Question: It always shows me this error in the massages:
> java.lang.ClassNotFoundException: android.view.View$OnUnhandledKeyEventListener
My project is literally <URL> and I just open Android Studio and click on the empty activity and then wait for the build to finish, but it doesn't render the app.
I reinstalled Android Studio and JDK 10. But it doesn't work. The project shows fine in virtual device and I can even edit Hello, World! to any string, but in the XML view, it just shows a white screen:
.
Here is the stack trace:
'''
java.lang.ClassNotFoundException: android.view.View$OnUnhandledKeyEventListener
at org.jetbrains.android.uipreview.ModuleClassLoader.load(ModuleClassLoader.java:180)
at com.android.tools.idea.rendering.RenderClassLoader.findClass(RenderClassLoader.java:61)
at org.jetbrains.android.uipreview.ModuleClassLoader.findClass(ModuleClassLoader.java:118)
at java.lang.ClassLoader.loadClass(ClassLoader.java:424)
at java.lang.ClassLoader.loadClass(ClassLoader.java:357)
at org.jetbrains.android.uipreview.ModuleClassLoader.loadClass(ModuleClassLoader.java:213)
at android.support.v7.widget.ActionBarContainer.<init>(ActionBarContainer.java:62)
at sun.reflect.NativeConstructorAccessorImpl.newInstance0(Native Method)
at sun.reflect.NativeConstructorAccessorImpl.newInstance(NativeConstructorAccessorImpl.java:62)
at sun.reflect.DelegatingConstructorAccessorImpl.newInstance(DelegatingConstructorAccessorImpl.java:45)
at java.lang.reflect.Constructor.newInstance(Constructor.java:423)
at org.jetbrains.android.uipreview.ViewLoader.createNewInstance(ViewLoader.java:481)
at org.jetbrains.android.uipreview.ViewLoader.loadClass(ViewLoader.java:264)
at org.jetbrains.android.uipreview.ViewLoader.loadView(ViewLoader.java:222)
at com.android.tools.idea.rendering.LayoutlibCallbackImpl.loadView(LayoutlibCallbackImpl.java:209)
at android.view.BridgeInflater.loadCustomView(BridgeInflater.java:337)
at android.view.BridgeInflater.loadCustomView(BridgeInflater.java:348)
at android.view.BridgeInflater.createViewFromTag(BridgeInflater.java:248)
at android.view.LayoutInflater.createViewFromTag(LayoutInflater.java:730)
at android.view.LayoutInflater.rInflate_Original(LayoutInflater.java:863)
at android.view.LayoutInflater_Delegate.rInflate(LayoutInflater_Delegate.java:72)
at android.view.LayoutInflater.rInflate(LayoutInflater.java:837)
at android.view.LayoutInflater.rInflateChildren(LayoutInflater.java:824)
at android.view.LayoutInflater.inflate(LayoutInflater.java:515)
at android.view.LayoutInflater.inflate(LayoutInflater.java:423)
at com.android.layoutlib.bridge.bars.BridgeActionBar.<init>(BridgeActionBar.java:89)
at com.android.layoutlib.bridge.bars.AppCompatActionBar.<init>(AppCompatActionBar.java:68)
at com.android.layoutlib.bridge.impl.Layout.createActionBar(Layout.java:277)
at com.android.layoutlib.bridge.impl.Layout.<init>(Layout.java:161)
at com.android.layoutlib.bridge.impl.RenderSessionImpl.inflate(RenderSessionImpl.java:288)
at com.android.layoutlib.bridge.Bridge.createSession(Bridge.java:384)
at com.android.tools.idea.layoutlib.LayoutLibrary.createSession(LayoutLibrary.java:193)
at com.android.tools.idea.rendering.RenderTask.createRenderSession(RenderTask.java:544)
at com.android.tools.idea.rendering.RenderTask.lambda$inflate$3(RenderTask.java:678)
at java.util.concurrent.FutureTask.run(FutureTask.java:266)
at java.util.concurrent.ThreadPoolExecutor.runWorker(ThreadPoolExecutor.java:1142)
at java.util.concurrent.ThreadPoolExecutor$Worker.run(ThreadPoolExecutor.java:617)
at java.lang.Thread.run(Thread.java:745)
'''
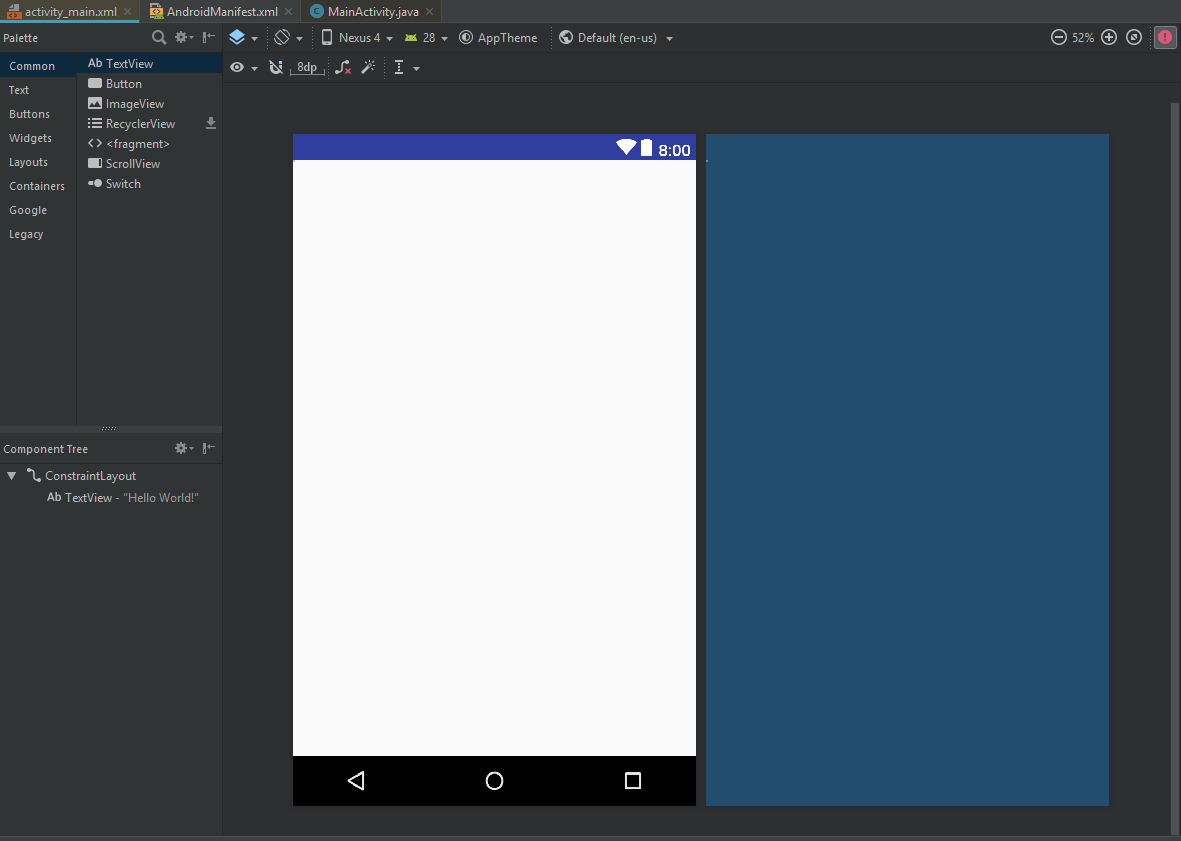
Answer: Yes, it happens. You can fix it easily.
The first method:
Open build.gradle (Module: app) under Gradle Scripts and change version alpha3 to and Sync now
> implementation 'com.android.support:appcompat-v7:28.0.0-alpha1'
The second method:
Open file under - - and change this line:
'''
style name="AppTheme" parent="Theme.AppCompat.Light.DarkActionBar">
'''
Put 'Base.' before Theme.AppCompat.Light.DarkActionBar like
'''
style name="AppTheme" parent="Base.Theme.AppCompat.Light.DarkActionBar">
'''